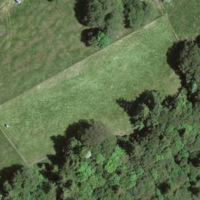
EUNIS habitat code: 41
Species observed at this site:
Veronica chamaedrys